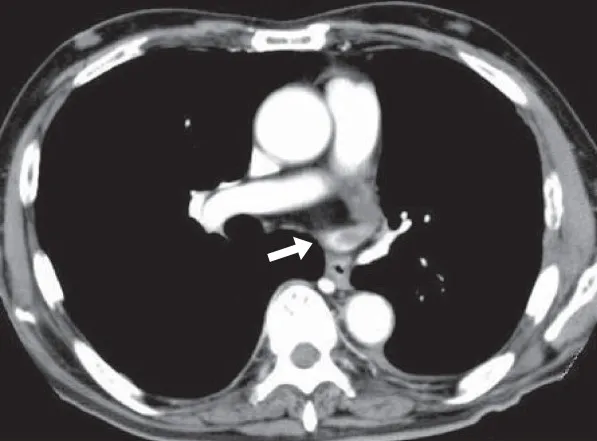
A thrombus in the left superior pulmonary vein stump after left upper lobectomy. Contrast-enhanced CT on a 66 year-old male for follow-up 7 months postoperatively shows a thrombus in the LSPV stump. This thrombus was not detected at that time.
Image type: radiology (ct)